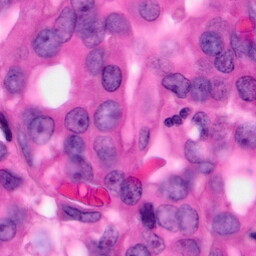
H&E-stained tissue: Pancreatic